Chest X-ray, PA view. Patient: 31 years old, sex F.
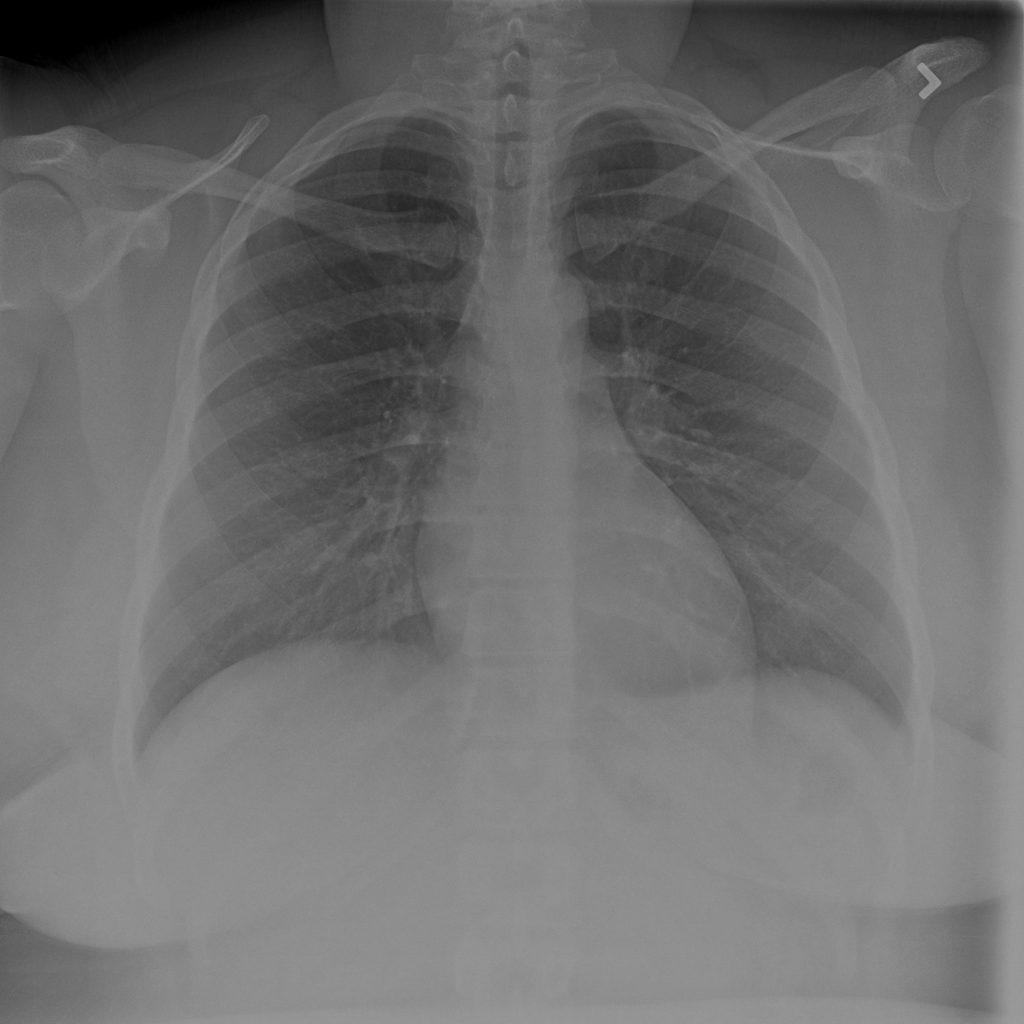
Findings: No Finding